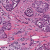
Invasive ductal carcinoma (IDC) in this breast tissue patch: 1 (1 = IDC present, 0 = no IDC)